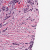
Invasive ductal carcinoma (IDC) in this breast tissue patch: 1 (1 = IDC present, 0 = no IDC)